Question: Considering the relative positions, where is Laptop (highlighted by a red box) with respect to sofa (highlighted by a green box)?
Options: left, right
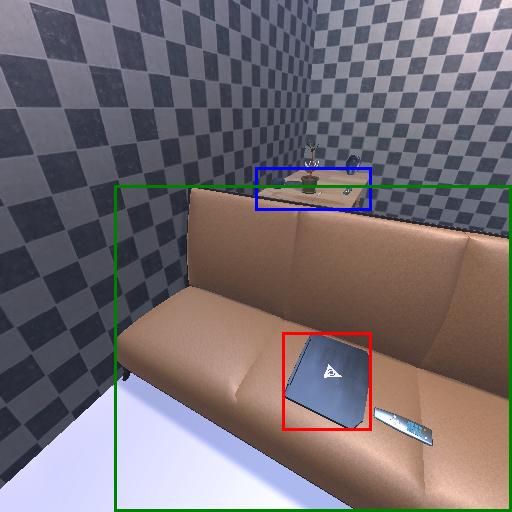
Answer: left